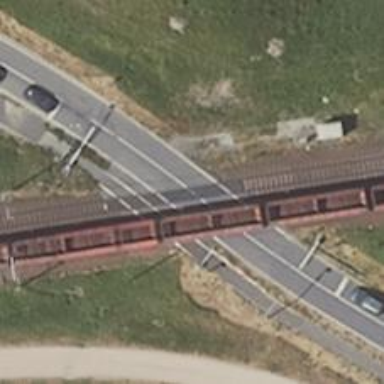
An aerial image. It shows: Level crossing with lights and saltire markings.